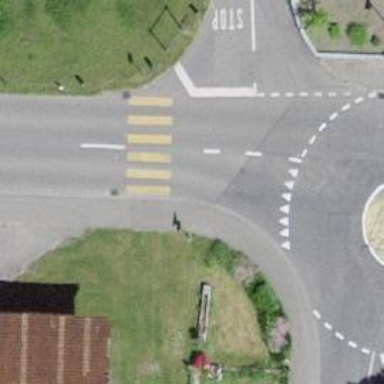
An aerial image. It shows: Uncontrolled zebra crossing on the road.